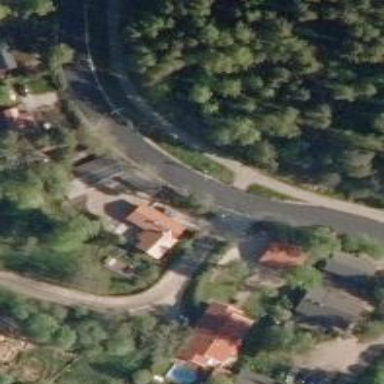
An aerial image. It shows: Uncontrolled crossing on the road.